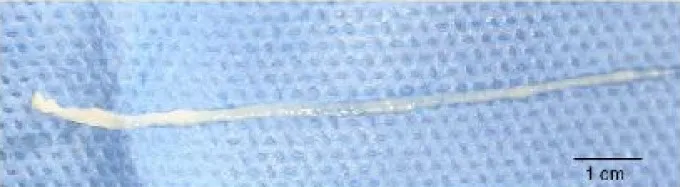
Sparganum removed from the lesion in the patient's thigh.
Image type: chart (chart)